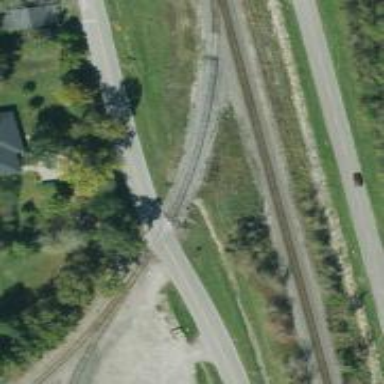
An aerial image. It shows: Railway level crossing.